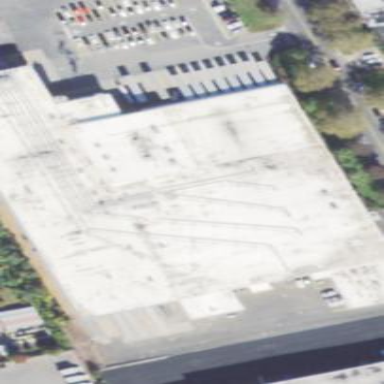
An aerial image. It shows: Commercial building.